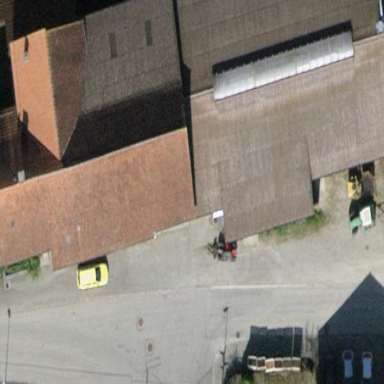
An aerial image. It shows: Farm building with gabled roof.